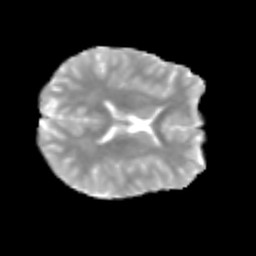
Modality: MD
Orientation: axial
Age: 23
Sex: female
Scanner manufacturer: siemens
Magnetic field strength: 3 T
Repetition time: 2.3 s
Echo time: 0.085 s